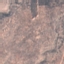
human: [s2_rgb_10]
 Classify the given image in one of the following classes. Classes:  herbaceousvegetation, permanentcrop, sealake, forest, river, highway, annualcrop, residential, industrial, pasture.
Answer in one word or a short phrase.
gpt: HerbaceousVegetation